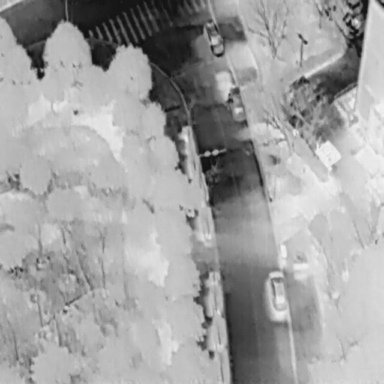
There are three Cars in the infrared image.